Field crop: tomato
Growth stage: 1
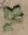
Species: solanum